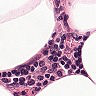
Metastatic tissue present: no